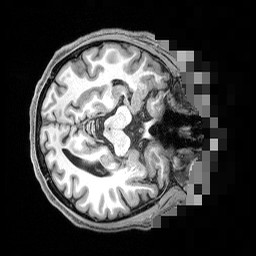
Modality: T1w
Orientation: axial
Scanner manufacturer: siemens
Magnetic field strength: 3 T
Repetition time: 2.4 s
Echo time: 0.00256 s